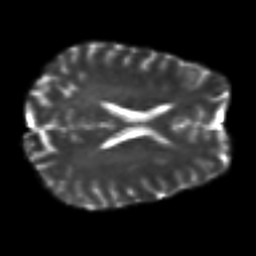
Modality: T2w
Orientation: axial
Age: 36
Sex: female
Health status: ill
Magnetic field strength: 3 T
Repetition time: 8.4 s
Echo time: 0.0926 s